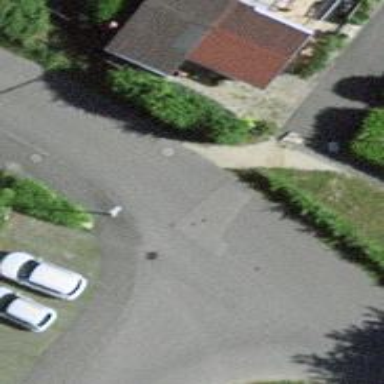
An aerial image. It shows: Path with fine gravel surface.